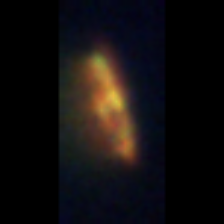
Taxon: Pennate
Group: Diatoms